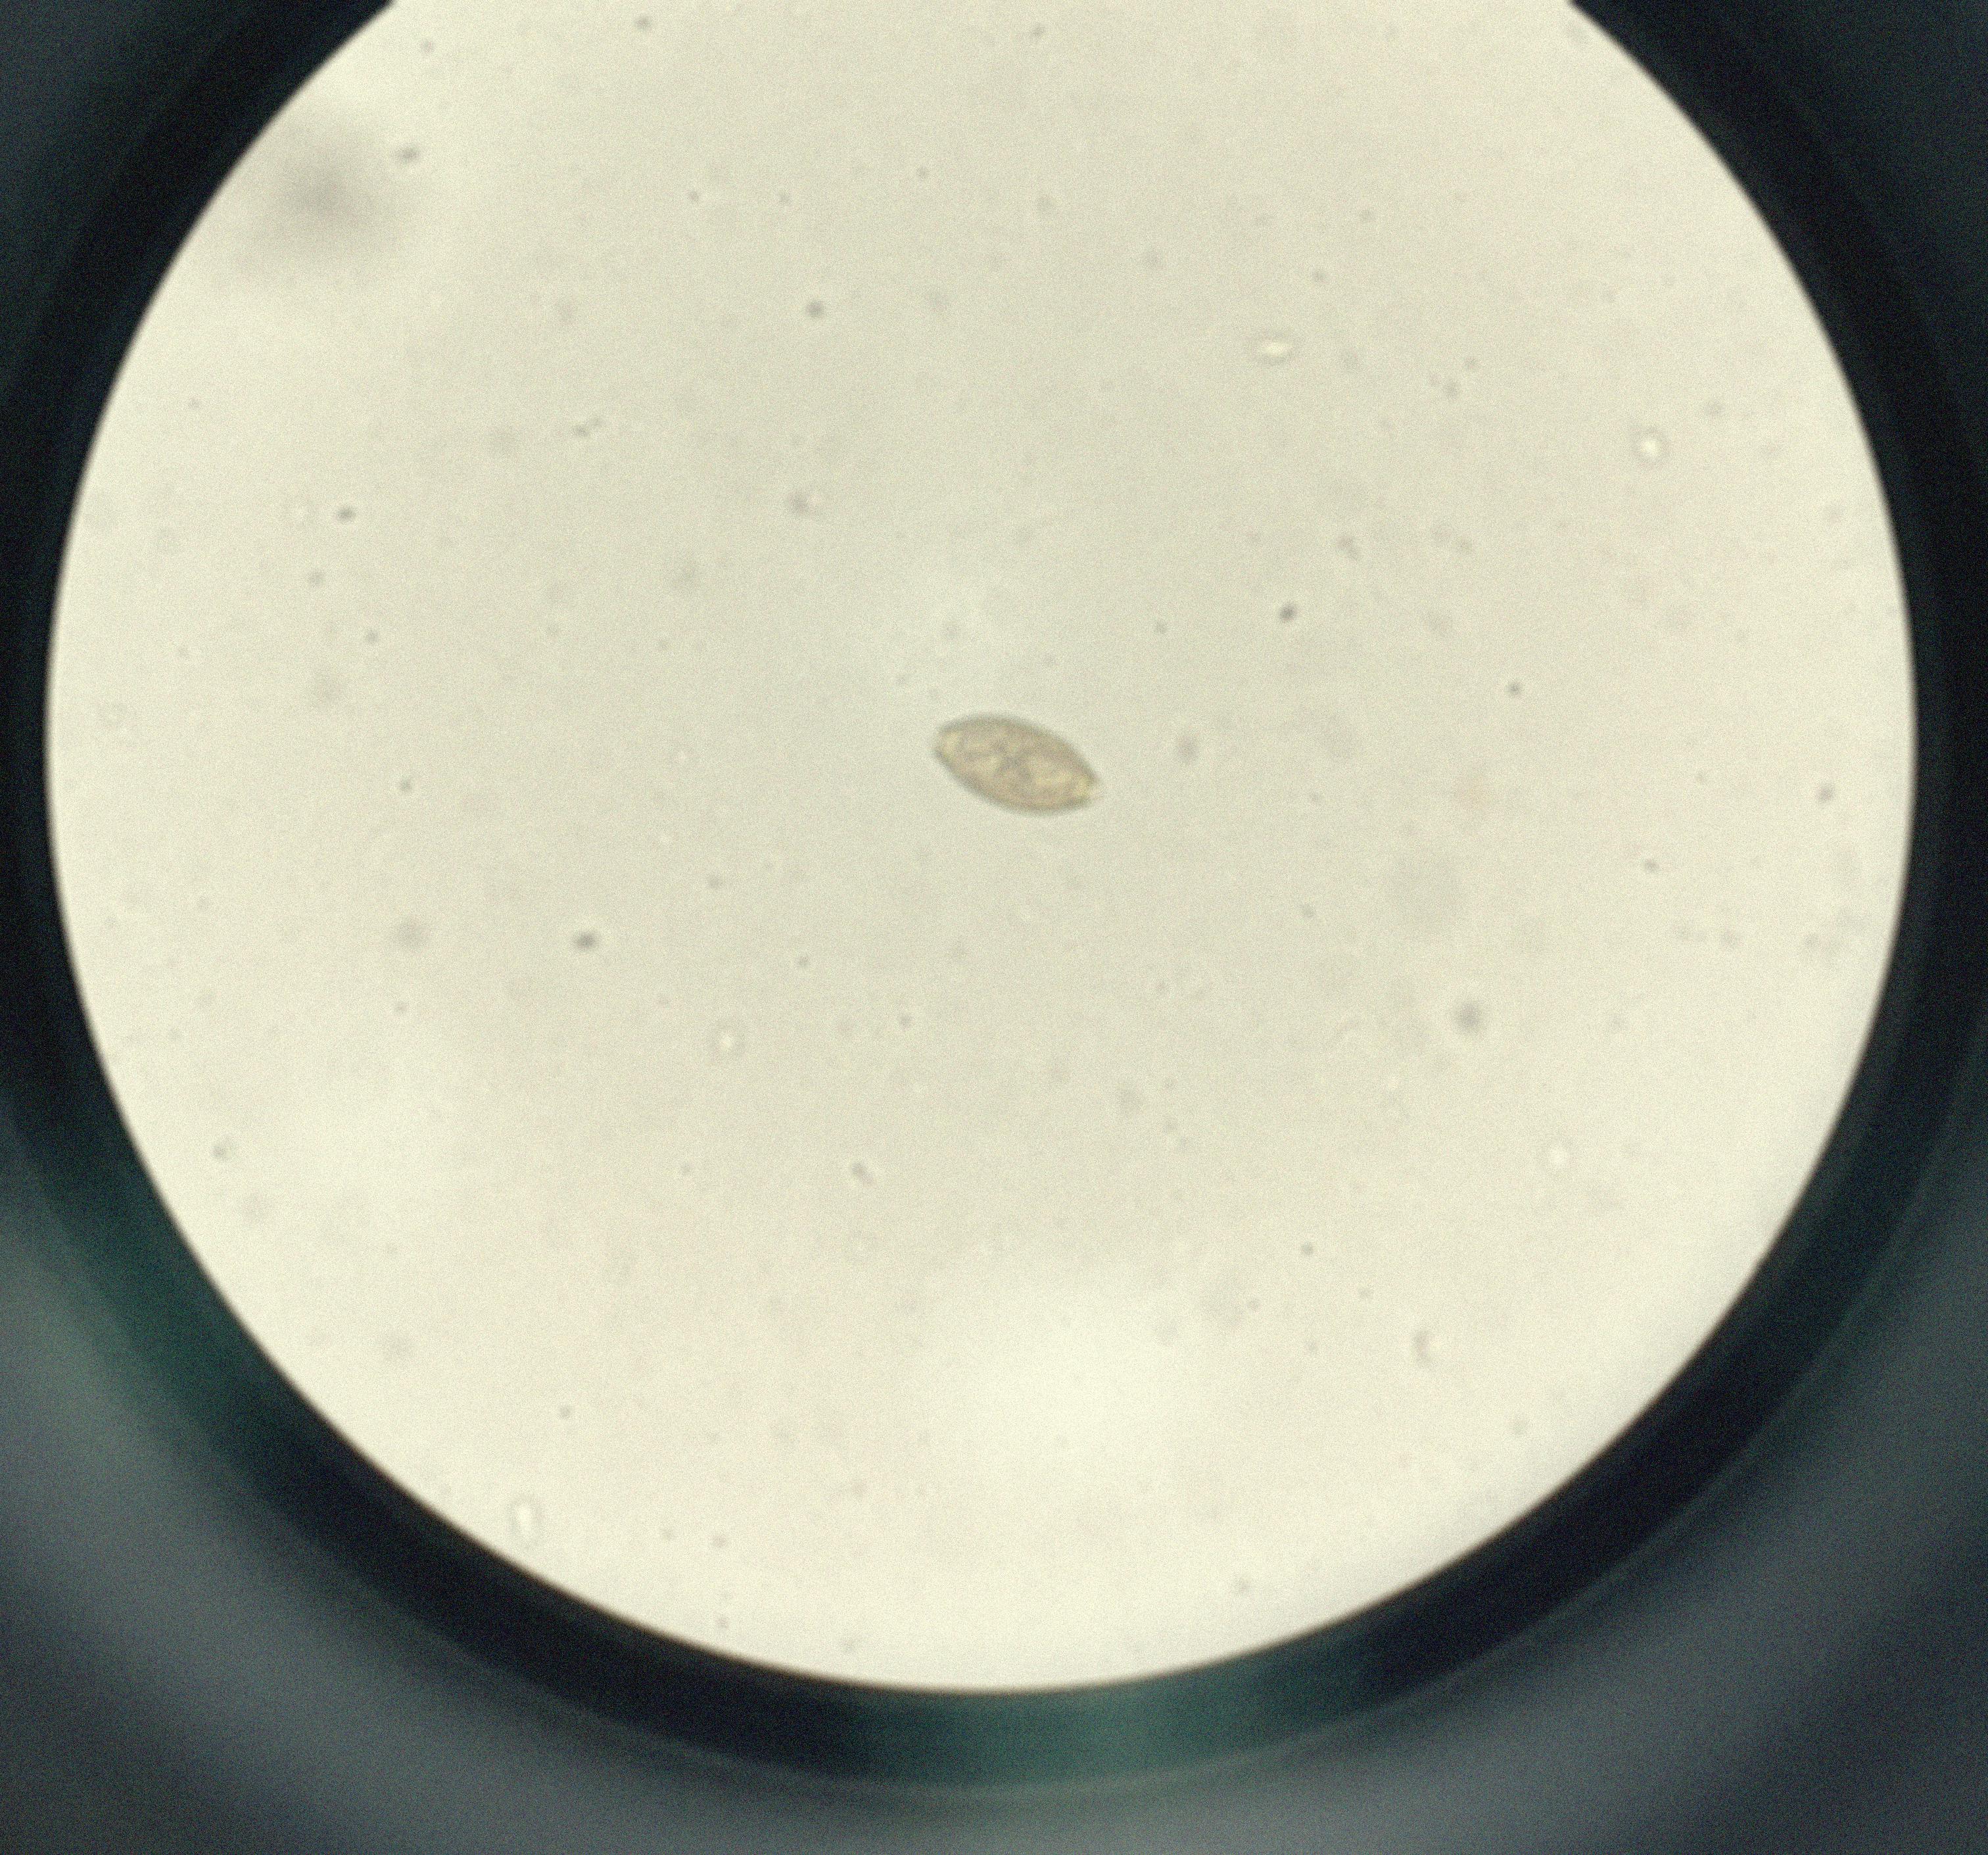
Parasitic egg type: Trichuris trichiura